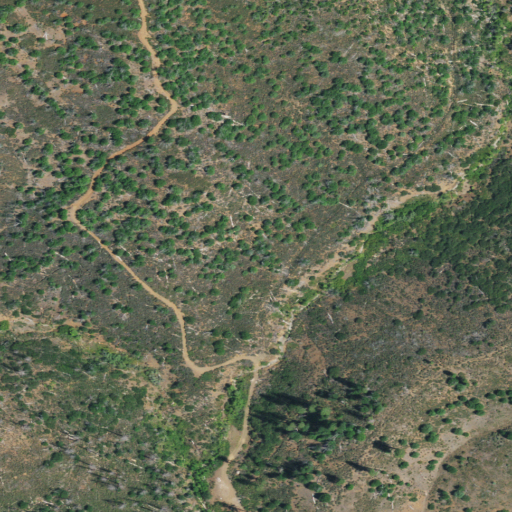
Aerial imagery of valley in California named East Fork Sunday Gulch containing shrub and open development